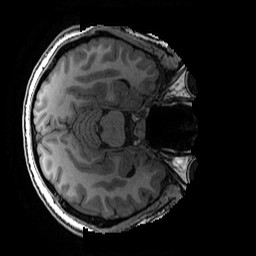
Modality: T1w
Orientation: axial
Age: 20
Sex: female
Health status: ill
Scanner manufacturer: ge
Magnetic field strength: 3 T
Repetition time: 0.007664 s
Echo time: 0.00342 s